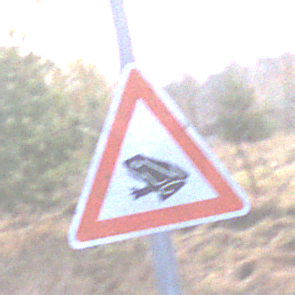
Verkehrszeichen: AmphibienwanderungRechts
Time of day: MorningAfternoon
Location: Outdoor (Nature)
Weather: PartlyCloudy
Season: NotSpecified
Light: Natural